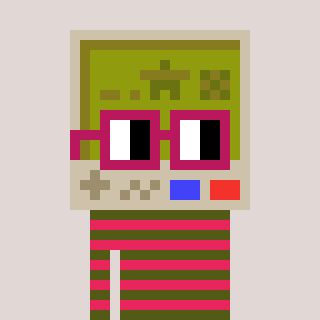
a pixel art character with square dark red glasses, a gameboy-shaped head and a redpinkish-colored body on a warm background